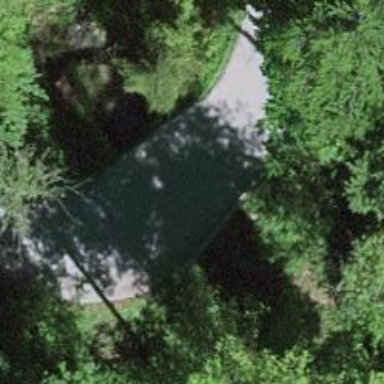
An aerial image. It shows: Unpaved unclassified road with bridge.